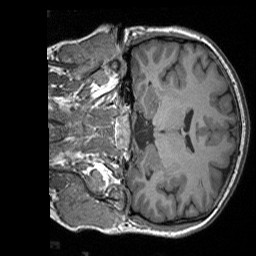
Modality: T1w
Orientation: coronal
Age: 36
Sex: female
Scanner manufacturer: siemens
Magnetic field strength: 3 T
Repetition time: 1.9 s
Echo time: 0.00252 s